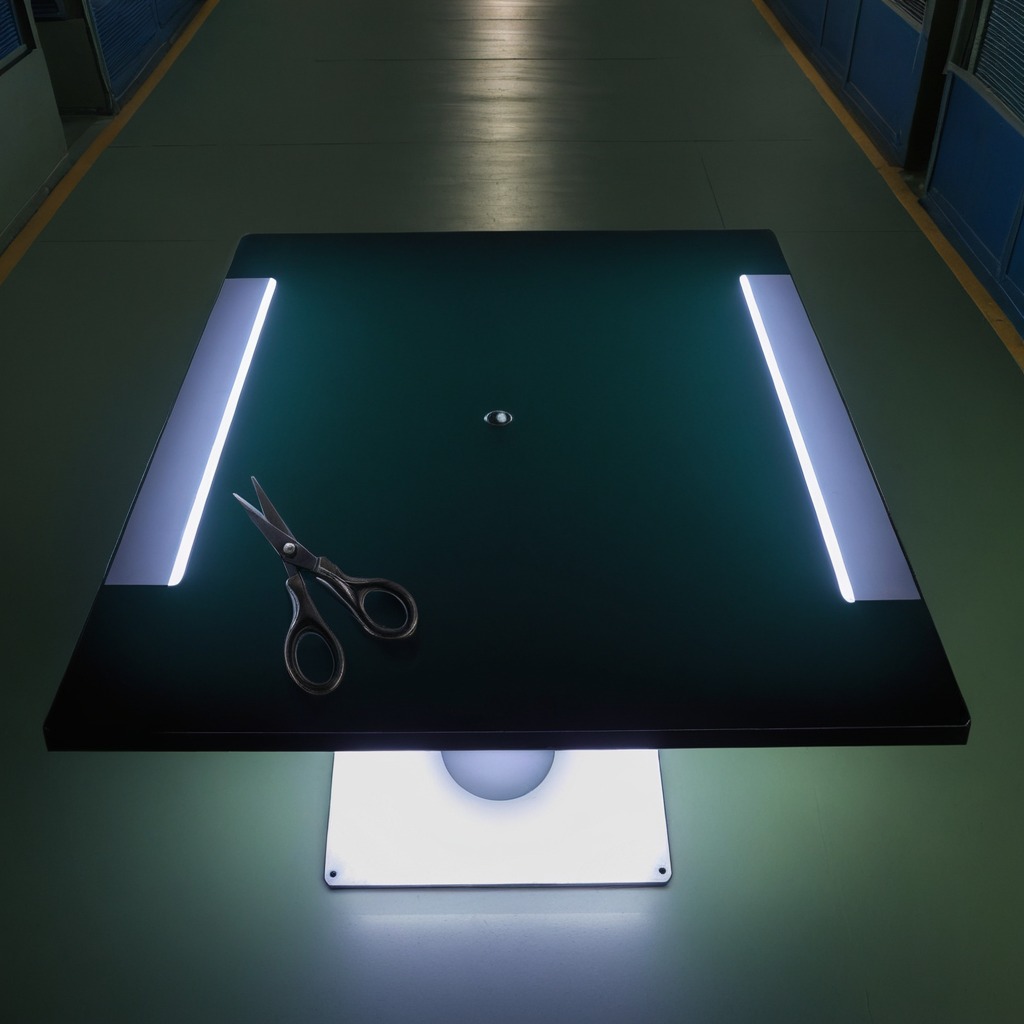
A scissor is lying on a table in a railway signal maintenance room.